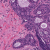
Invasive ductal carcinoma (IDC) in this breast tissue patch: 0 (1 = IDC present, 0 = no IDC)